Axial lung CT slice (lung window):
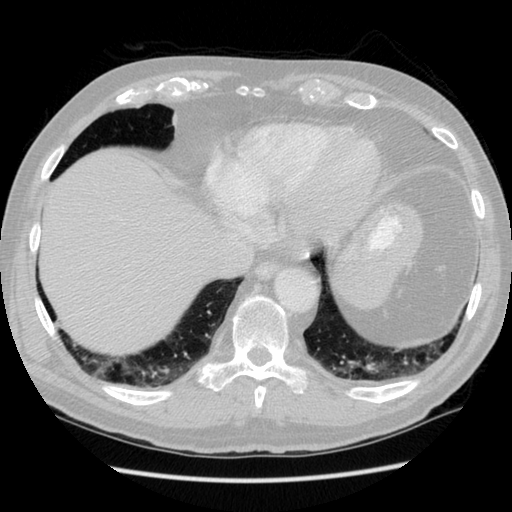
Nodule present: no